Question: I have created WCF service and hosted it on remote server. i am able to browse the said service from remote as well as on my local machine (firefox)
But when i copy the same url and say "add service reference" to my vs 2012 project file it gives me error

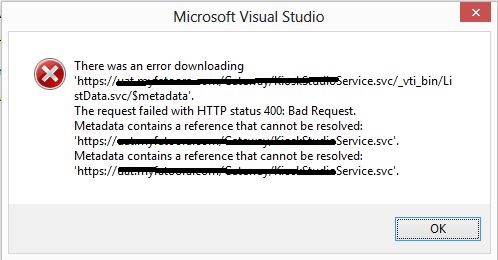
Answer: You may want to check the <URL> link. I had a similar issue and it turned out that I wasn't having the right Handler Mappings in local IIS.
Extract from the above link:
If you installed IIS after Windows Communication Foundation (WCF) was installed you must run the following command.
'''
"%WINDIR%\Microsoft.Net\Framework3.0\Windows Communication Foundation\ServiceModelReg.exe" -r
'''
This registers the required script maps in IIS.